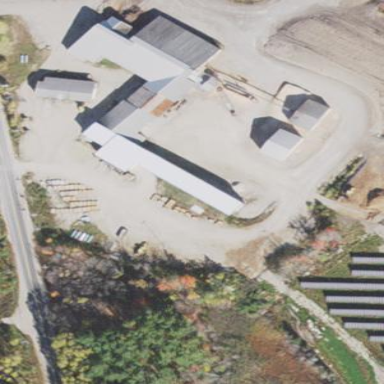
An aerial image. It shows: Building used as sawmill.